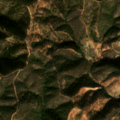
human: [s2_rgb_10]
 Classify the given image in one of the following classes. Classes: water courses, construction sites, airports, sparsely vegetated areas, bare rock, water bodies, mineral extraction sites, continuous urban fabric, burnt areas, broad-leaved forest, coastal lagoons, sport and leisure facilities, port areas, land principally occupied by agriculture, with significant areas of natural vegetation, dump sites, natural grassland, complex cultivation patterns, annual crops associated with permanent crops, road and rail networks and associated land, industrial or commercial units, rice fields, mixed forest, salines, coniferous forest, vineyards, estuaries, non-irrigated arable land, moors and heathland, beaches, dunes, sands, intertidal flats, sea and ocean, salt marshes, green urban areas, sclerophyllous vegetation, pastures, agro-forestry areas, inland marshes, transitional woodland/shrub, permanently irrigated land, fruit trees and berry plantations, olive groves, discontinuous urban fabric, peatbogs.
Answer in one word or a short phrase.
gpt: agro-forestry areas, broad-leaved forest, transitional woodland/shrub